Question: I have a with a . In the of this I have another with . I want to add vertically in the second some from top left corner. I need because I need to add my title in the area.
How can I achieve this?

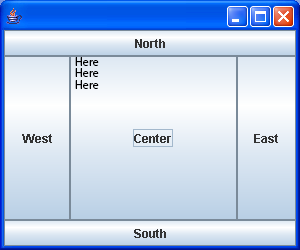
Answer: You don't really need the 'GridBagLayout', you can use easier 'BoxLayout':
'''
public class Popup {
public static void main(String[] args) {
JFrame window = new JFrame("Title");
window.add(new JLabel("North", JLabel.CENTER), BorderLayout.NORTH);
window.add(new JLabel("South", JLabel.CENTER), BorderLayout.SOUTH);
window.add(new JLabel("West"), BorderLayout.WEST);
window.add(new JLabel("East"), BorderLayout.EAST);
JPanel centerPanel = new JPanel();
centerPanel.setLayout(new BoxLayout(centerPanel, BoxLayout.Y_AXIS));
centerPanel.add(new JLabel("Here"));
centerPanel.add(new JLabel("Here"));
centerPanel.add(new JLabel("Here"));
centerPanel.add(new JLabel("Here"));
window.add(centerPanel, BorderLayout.CENTER);
window.setSize(600, 400);
window.setDefaultCloseOperation(JFrame.EXIT_ON_CLOSE);
window.setVisible(true);
}
}
'''